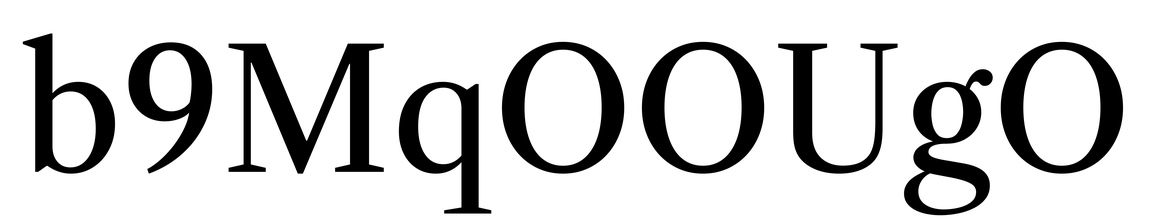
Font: LibreCaslonText_Regular